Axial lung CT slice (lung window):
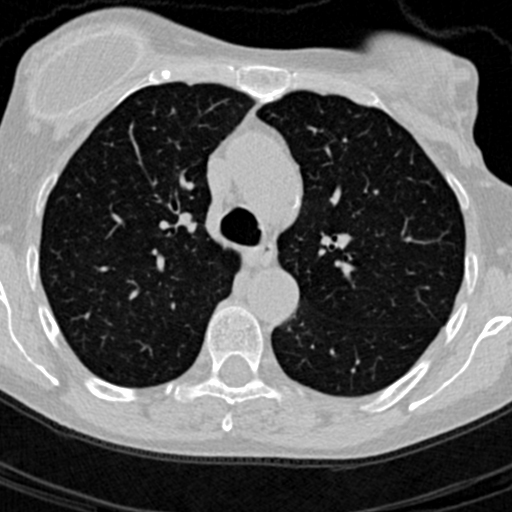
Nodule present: no